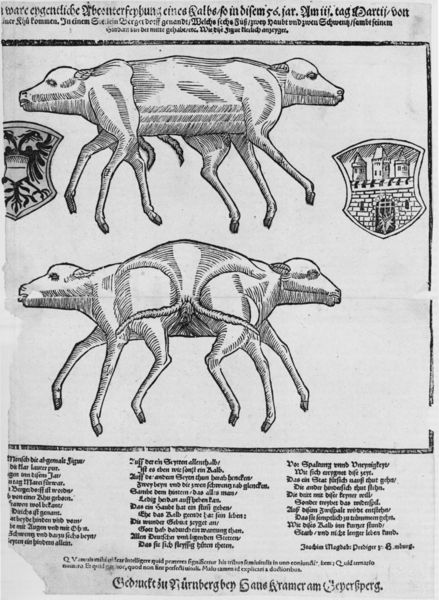
Titel: [Ein] ware eygentliche Abconterfeyhung eines Kalbs
Künstler: Joachim Magdeburg
Standort: Zürich.
Institution: Wickiana
Schlagwörter: adler, kopf, körper, weiß, köpfe, schwarz, zeichnung, haus, hund, hunde, tier, tiere, anatomie, rahmen, natur, auge, ohren, turm, beine, fell, huf, schwanz, füße, schrift, zwei, studie, mauer, ziegel, grafik, graphik, kuh, spalten, rand, deutsch, pfoten, schaf, schwein, buch, burg, druck, schraffur, radierung, stich, titel, seite, illustration, schwarzweiß, text, zeitung, beschriftung, überschrift, mäuler, wappen, schnauze, zunge, emblem, skizzen, kupferstich, doppelt, altdeutsch, beschreibung, nürnberg, kalb, monster, wörter, schnauzen, kälber, naturstudie, biologie, atlas, doppelkopf, verwachsung, illustrationen, missgeburten, missbildung, missgeburt, übershcrift, liste, deformation, stradt, käber, felhlbildung, fehlbildungen, misgeburten, kramer, burgh, aufgeschitten